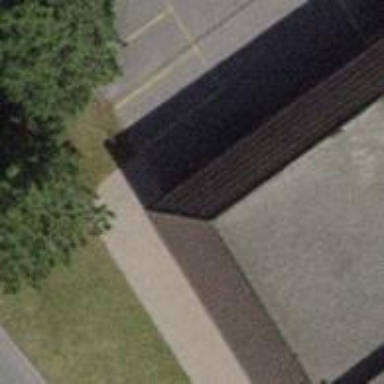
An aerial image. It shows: Hardware shop.